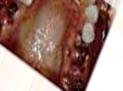
Condition: Caries